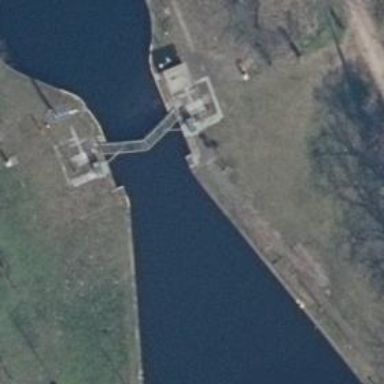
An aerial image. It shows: Lock gate on waterway.